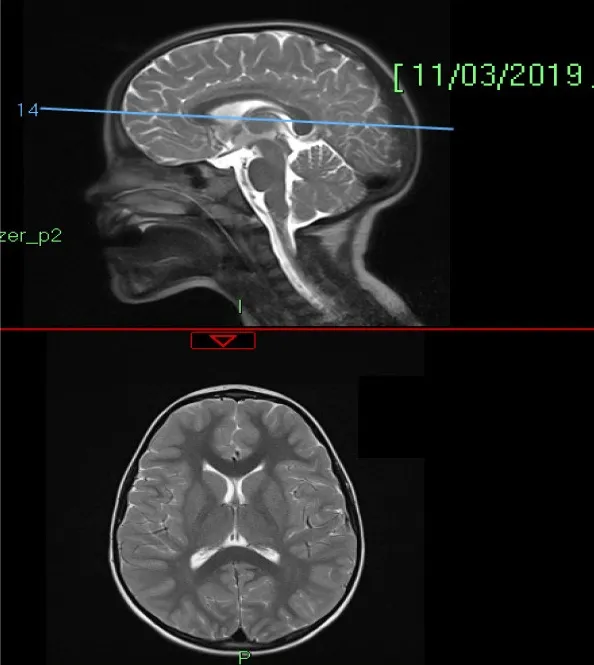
MRI brain with report.
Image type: radiology (mri)